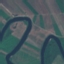
Land use / land cover: River